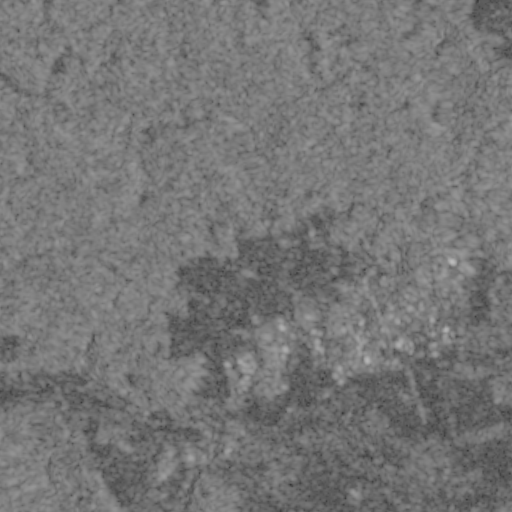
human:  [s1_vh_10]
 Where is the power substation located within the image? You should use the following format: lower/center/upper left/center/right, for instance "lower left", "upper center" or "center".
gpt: The power substation is located in the lower center of the image.
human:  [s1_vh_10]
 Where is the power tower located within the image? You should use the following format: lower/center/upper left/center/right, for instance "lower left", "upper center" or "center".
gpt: The power tower is located in the lower right of the image.
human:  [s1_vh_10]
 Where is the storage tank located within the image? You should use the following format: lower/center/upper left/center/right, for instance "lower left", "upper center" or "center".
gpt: The storage tank is located in the lower center of the image.
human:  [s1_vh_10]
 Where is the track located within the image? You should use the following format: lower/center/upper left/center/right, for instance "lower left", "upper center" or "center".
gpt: The track is located in the lower center of the image.
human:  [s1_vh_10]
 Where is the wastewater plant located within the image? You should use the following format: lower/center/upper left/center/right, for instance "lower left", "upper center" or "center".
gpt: The wastewater plant is located in the lower center of the image.
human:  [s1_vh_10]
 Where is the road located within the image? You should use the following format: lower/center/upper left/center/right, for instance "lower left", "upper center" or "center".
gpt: There is no road in the image.

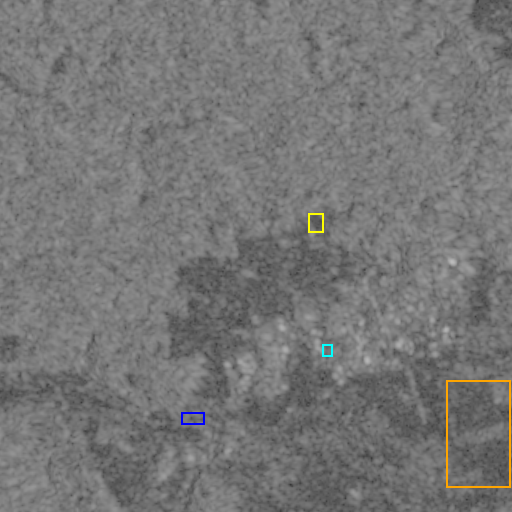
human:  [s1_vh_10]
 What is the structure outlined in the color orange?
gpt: The structure outlined in orange is a crop field.
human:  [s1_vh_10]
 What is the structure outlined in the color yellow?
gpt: The structure outlined in yellow is a park.
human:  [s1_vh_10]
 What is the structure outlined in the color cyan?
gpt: The structure outlined in cyan is a parking lot.
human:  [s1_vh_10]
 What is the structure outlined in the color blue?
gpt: The structure outlined in blue is a wastewater plant.
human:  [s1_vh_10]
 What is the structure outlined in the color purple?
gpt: There is no purple outline.